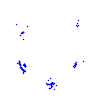
Particle: pion